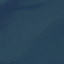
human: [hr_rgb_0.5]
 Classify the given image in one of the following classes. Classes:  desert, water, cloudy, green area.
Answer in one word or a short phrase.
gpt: water